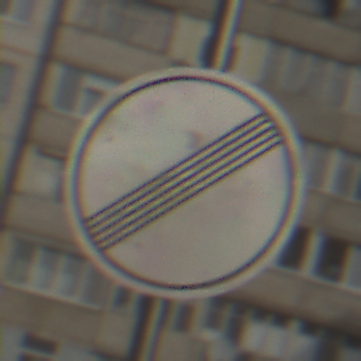
Verkehrszeichen: EndeSaemtlicherBegrenzungen
Umgebung: Outdoor, Urban
Tageszeit: MorningAfternoon
Wetter: PartlyCloudy
Licht: Natural
Jahreszeit: NotSpecified
Kontrast: HighContrast